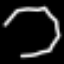
Label: octagon